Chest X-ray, PA view. Patient: 56 years old, sex M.
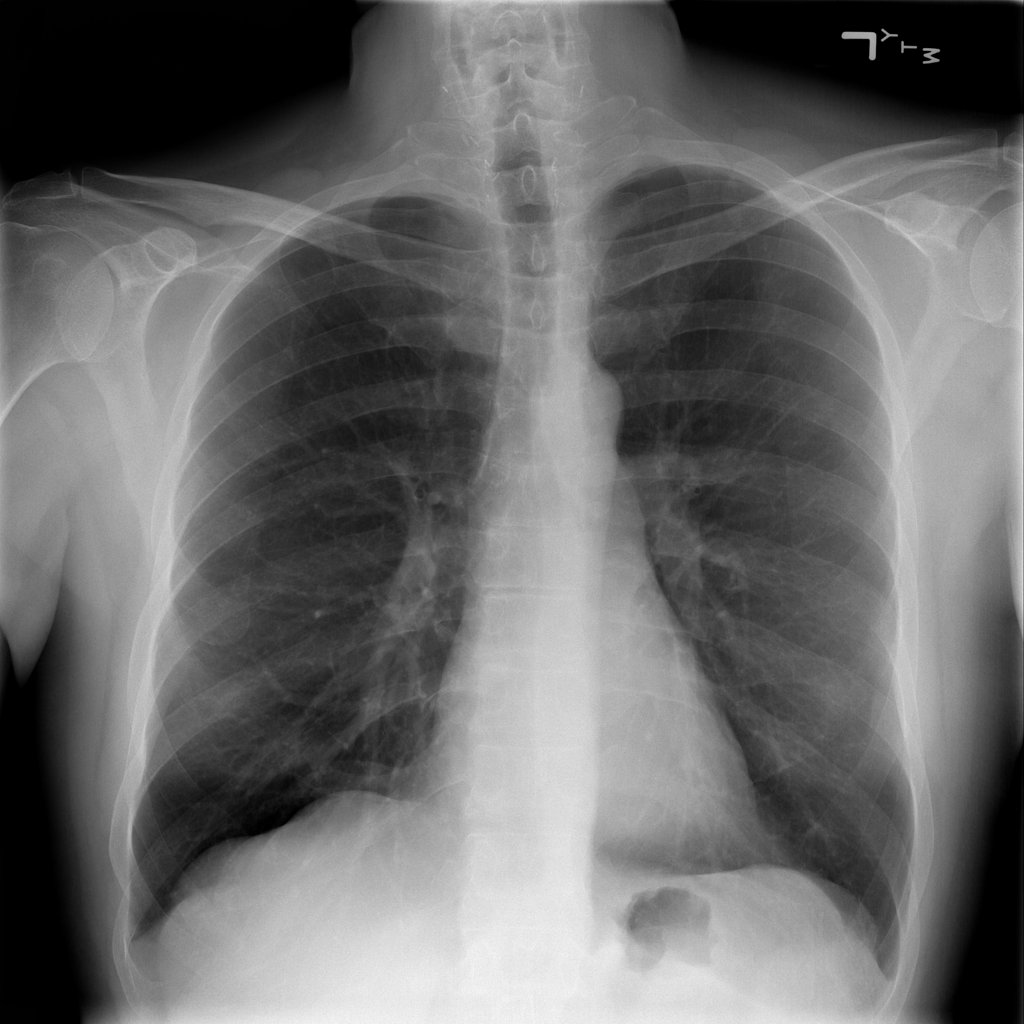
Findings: No Finding